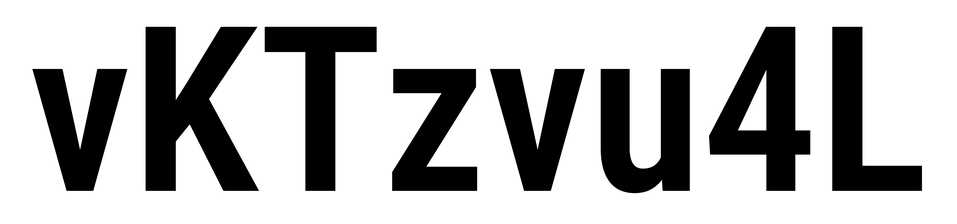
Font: Roboto_Condensed_SemiBold